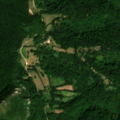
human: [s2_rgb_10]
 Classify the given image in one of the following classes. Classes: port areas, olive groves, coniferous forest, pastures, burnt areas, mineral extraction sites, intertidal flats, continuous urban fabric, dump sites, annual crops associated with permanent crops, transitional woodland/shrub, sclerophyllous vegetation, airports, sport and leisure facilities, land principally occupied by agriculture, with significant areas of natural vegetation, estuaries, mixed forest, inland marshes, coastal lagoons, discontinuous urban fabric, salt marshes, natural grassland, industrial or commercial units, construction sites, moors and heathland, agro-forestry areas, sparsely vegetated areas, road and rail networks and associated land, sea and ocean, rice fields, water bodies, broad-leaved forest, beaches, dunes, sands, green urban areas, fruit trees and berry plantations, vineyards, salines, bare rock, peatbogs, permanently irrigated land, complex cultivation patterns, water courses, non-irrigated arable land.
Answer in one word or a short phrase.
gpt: land principally occupied by agriculture, with significant areas of natural vegetation, broad-leaved forest